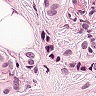
Metastatic tissue present: yes